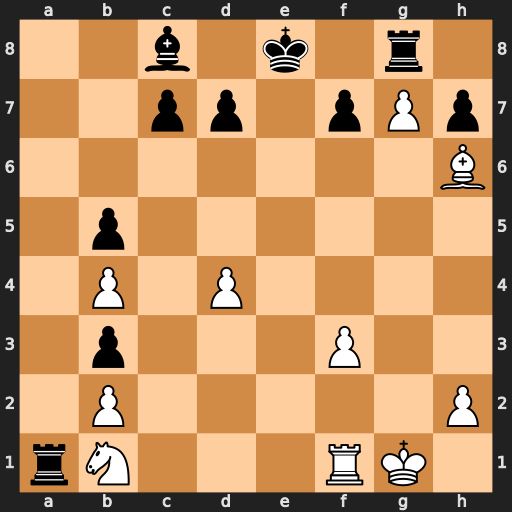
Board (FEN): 2b1k1r1/2pp1pPp/7B/1p6/1P1P4/1p3P2/1P5P/rN3RK1
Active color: w
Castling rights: -
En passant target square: -
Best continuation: Re1+ Kd8 Bg5+ f6 Bxf6#